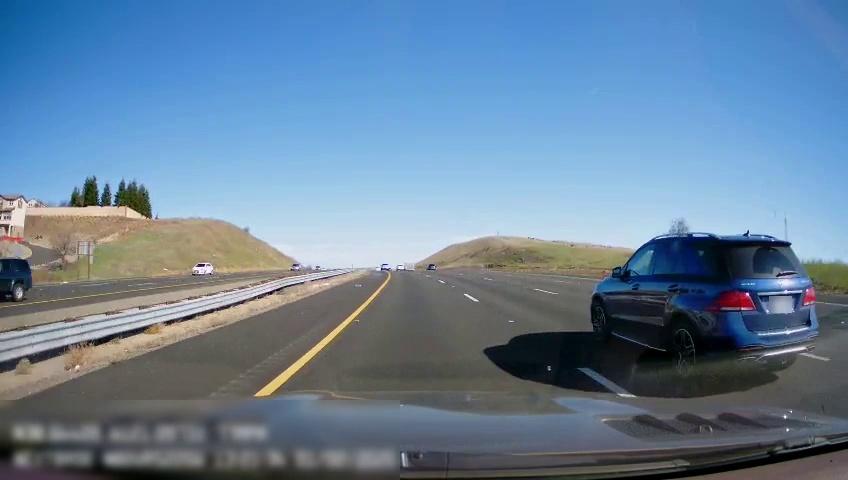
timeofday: Day
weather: Sunny
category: Drivable Space
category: Drivable Space
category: Vehicles | SUV
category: Vehicles | SUV
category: Vehicles | Car
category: Lanes | Current Lane
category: Lanes | Current Lane
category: Lanes | Alternate Lane
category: Lanes | Alternate Lane
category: Lanes | Alternate Lane
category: Lanes | Opposite Lane
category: Lanes | Opposite Lane
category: Lanes | Opposite Lane